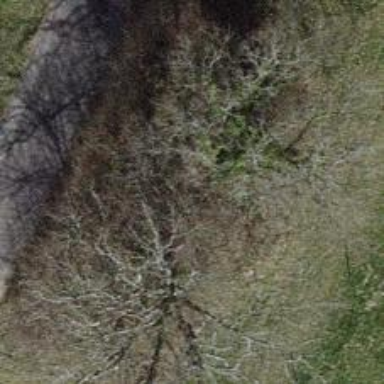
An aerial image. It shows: Tree in garden.